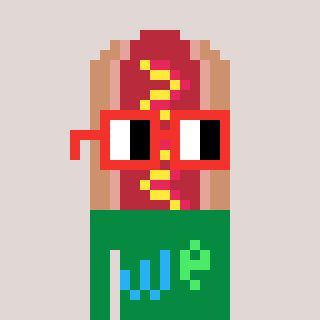
a pixel art character with square red glasses, a hotdog-shaped head and a green-colored body on a warm background